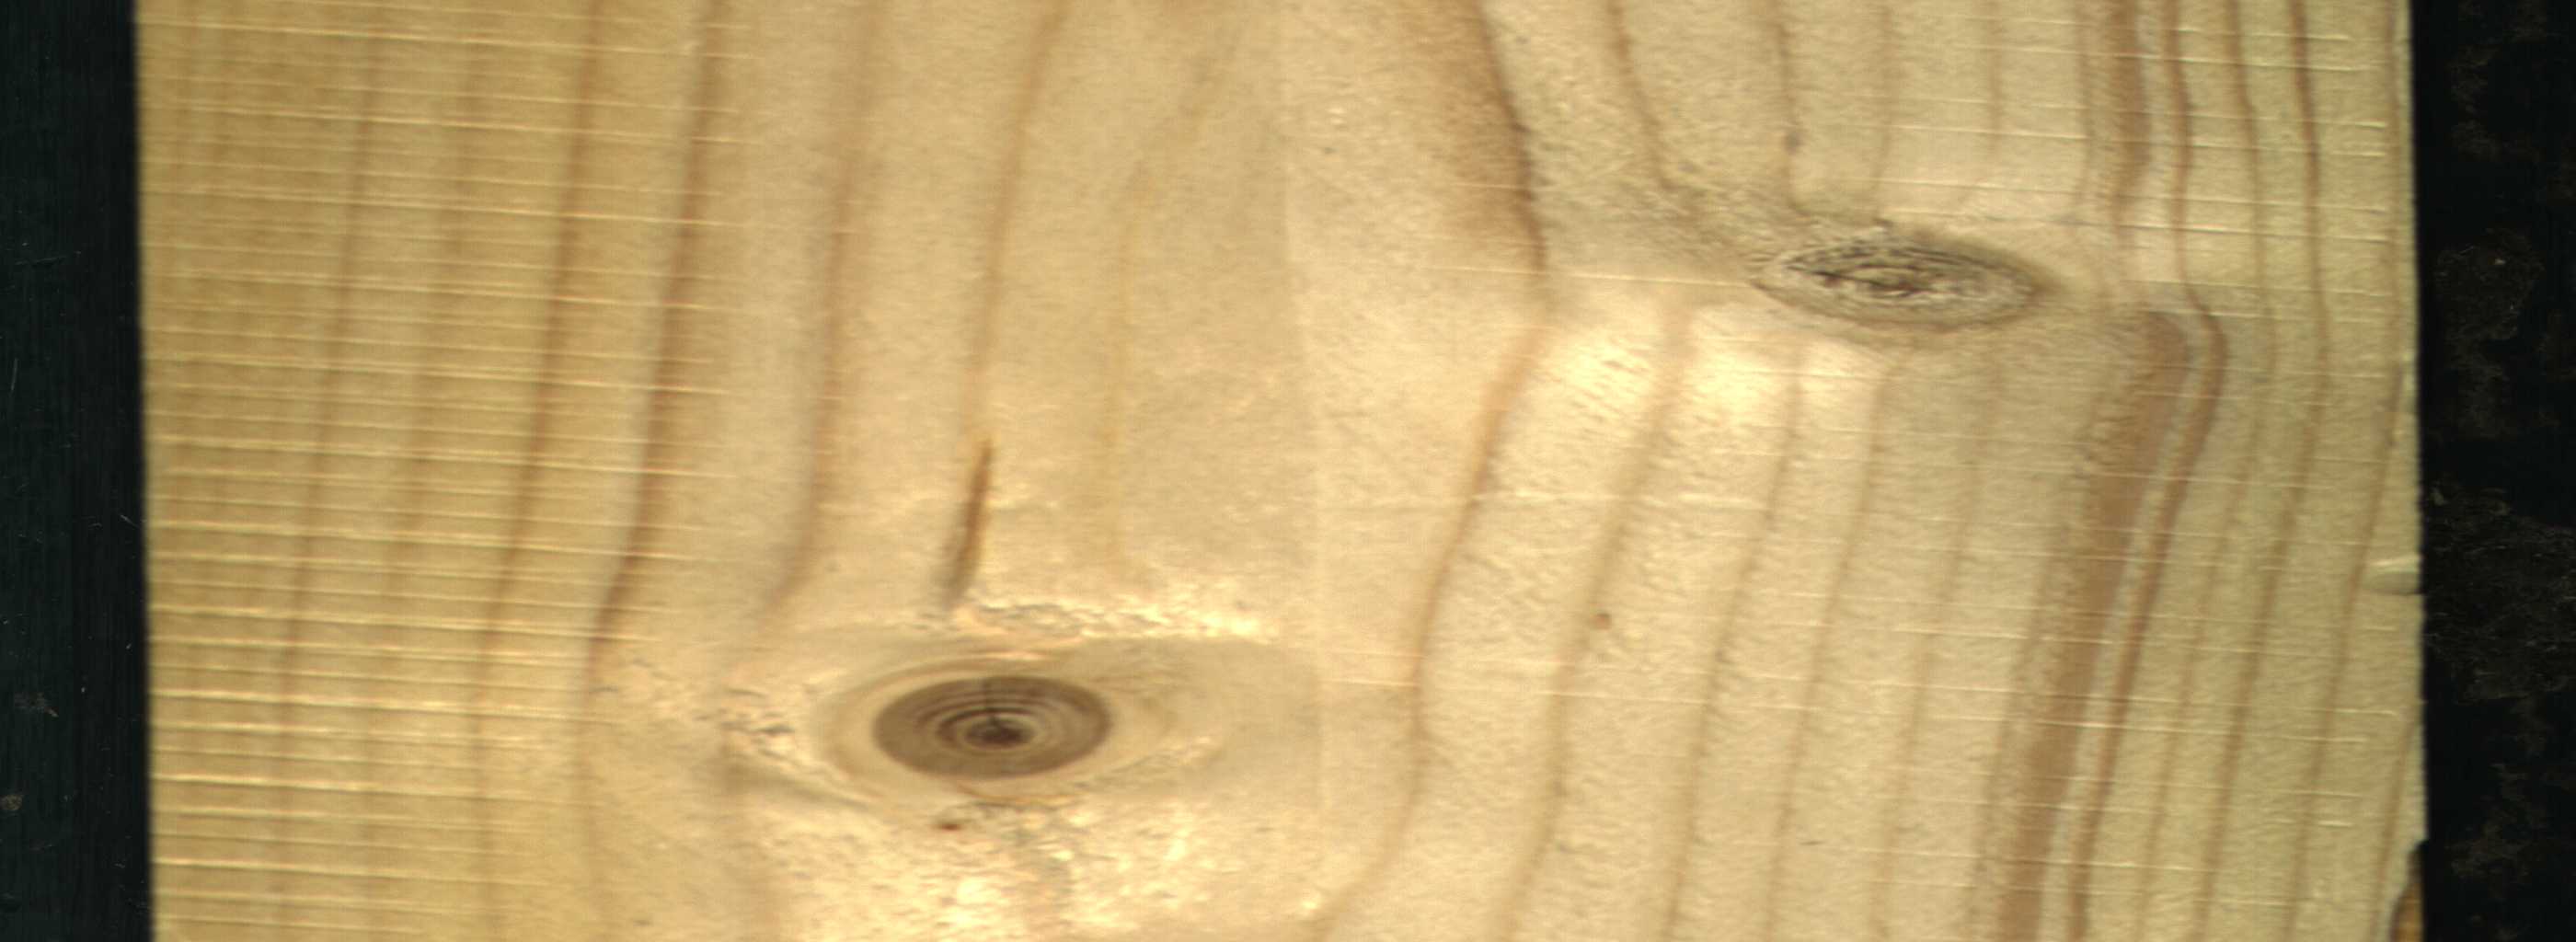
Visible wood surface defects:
resin
Quartzity
Live_Knot
Live_Knot